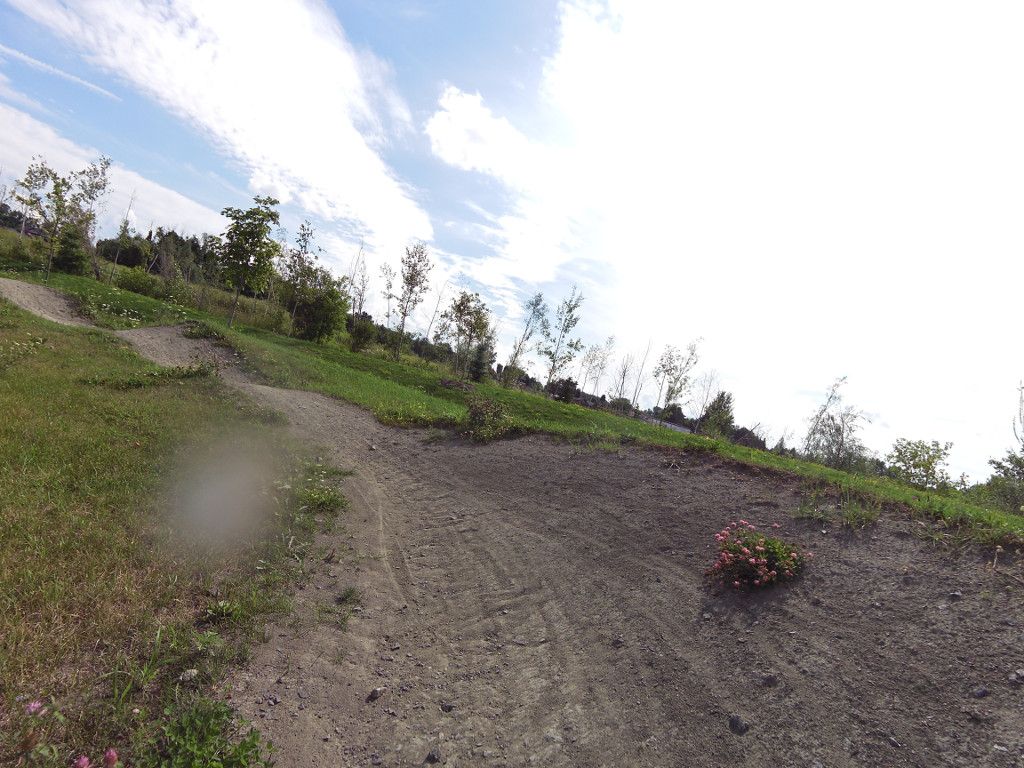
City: ottawa-gatineau